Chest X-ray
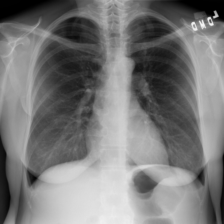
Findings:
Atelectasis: negative
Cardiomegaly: negative
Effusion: negative
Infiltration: negative
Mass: negative
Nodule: negative
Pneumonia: negative
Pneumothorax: negative
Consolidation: negative
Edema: negative
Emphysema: negative
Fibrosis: negative
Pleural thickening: negative
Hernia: negative